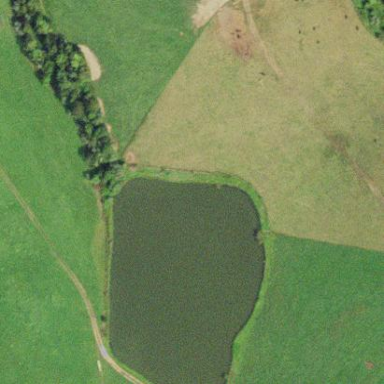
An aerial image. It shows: Reservoir of water.